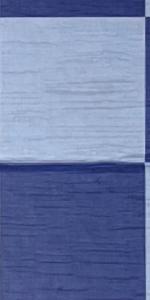
Label: Empty